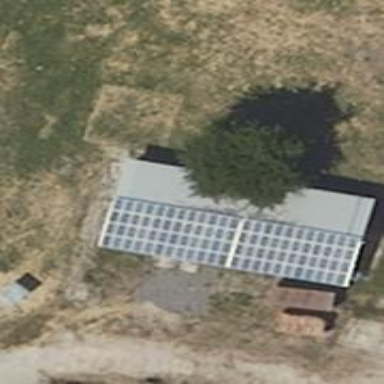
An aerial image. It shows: Solar photovoltaic panel generator producing electricity in small installation.